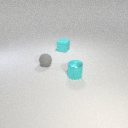
small cyan rubber cube to the right of small gray rubber sphere